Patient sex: M
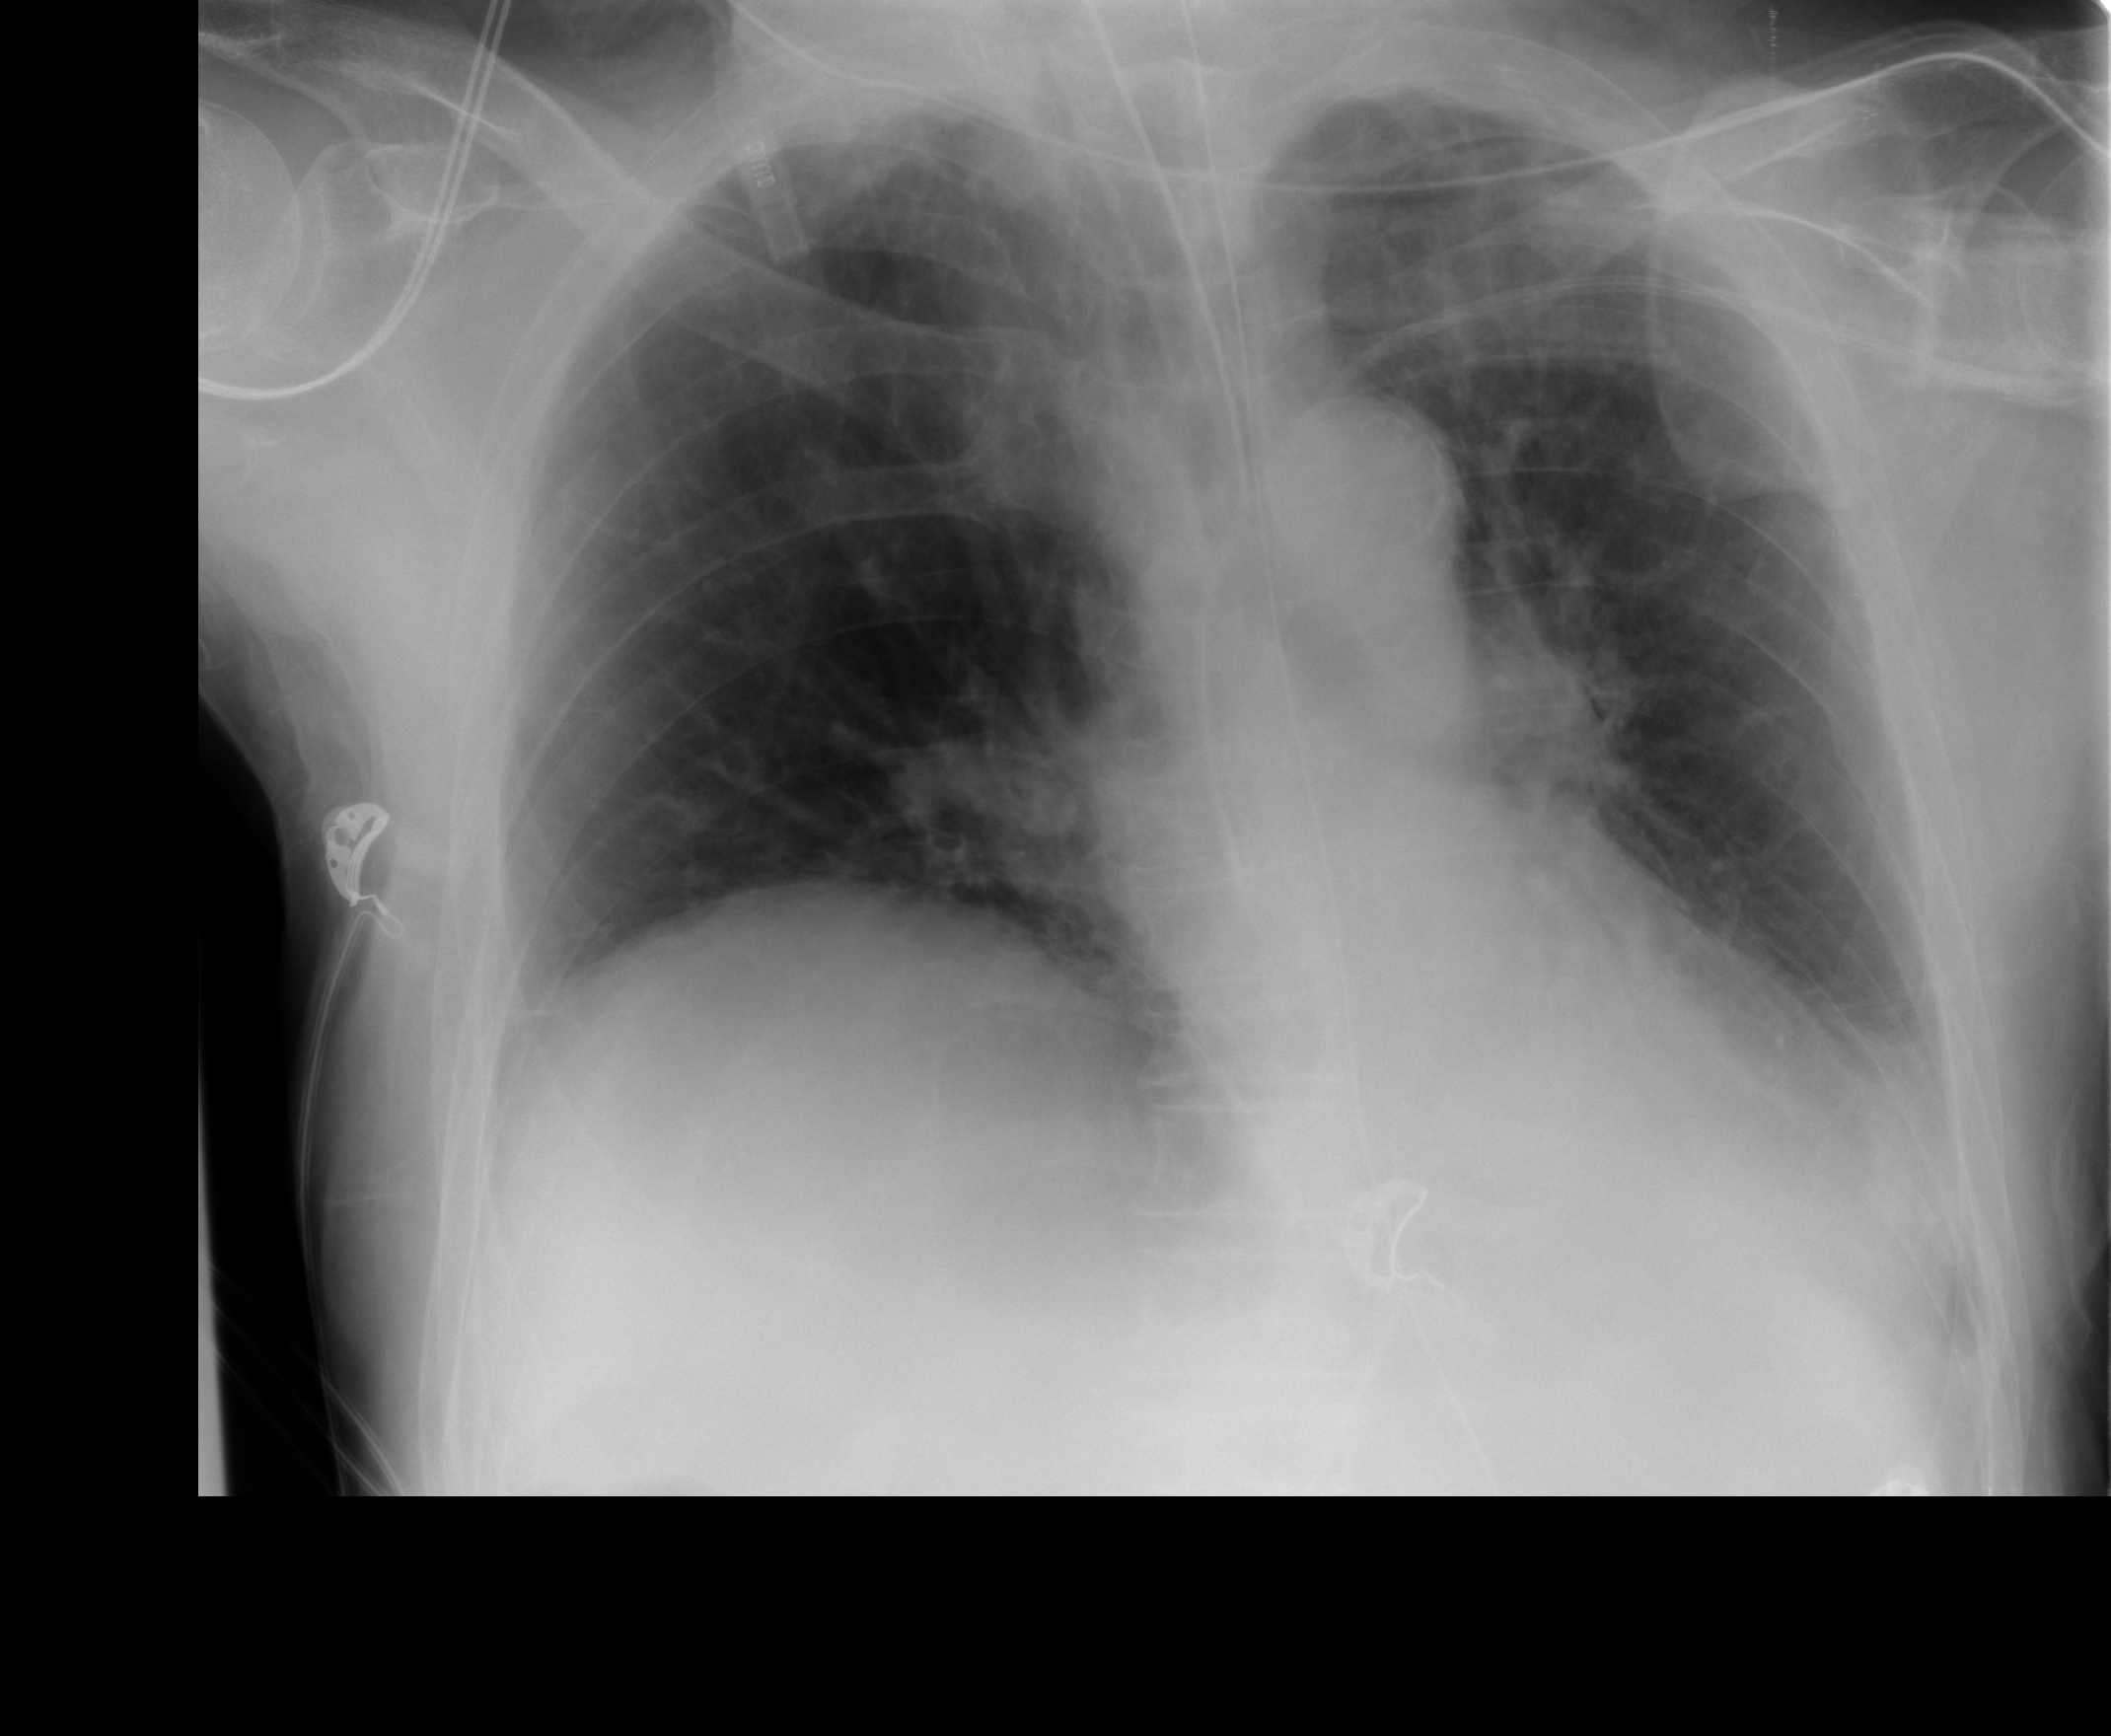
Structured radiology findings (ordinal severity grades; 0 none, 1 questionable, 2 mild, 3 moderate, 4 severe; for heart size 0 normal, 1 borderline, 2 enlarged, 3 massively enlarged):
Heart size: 0
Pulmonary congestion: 1
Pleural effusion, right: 0
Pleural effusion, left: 1
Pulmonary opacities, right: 0
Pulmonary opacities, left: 0
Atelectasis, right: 0
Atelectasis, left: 2